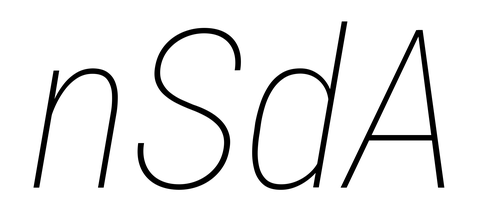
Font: Roboto-Italic_Condensed_Thin_Italic